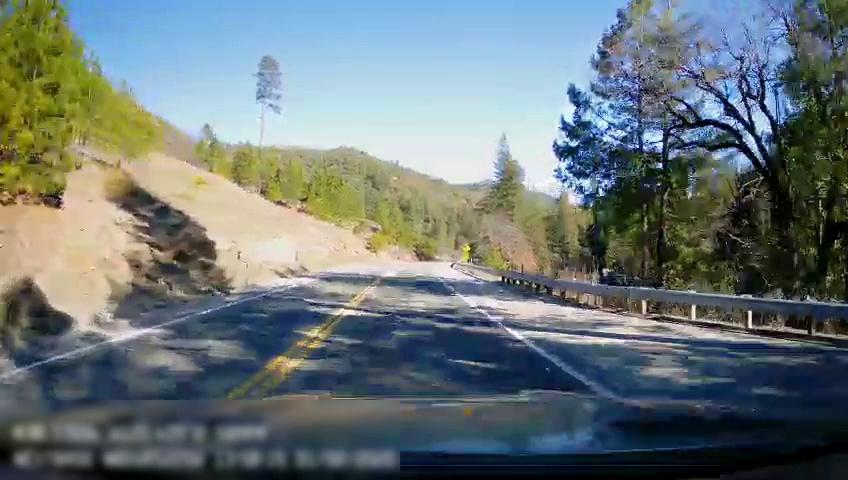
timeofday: Day
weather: Sunny
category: Drivable Space
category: Drivable Space
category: Lanes | Opposite Lane
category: Lanes | Current Lane
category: Lanes | Opposite Lane
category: Lanes | Current Lane